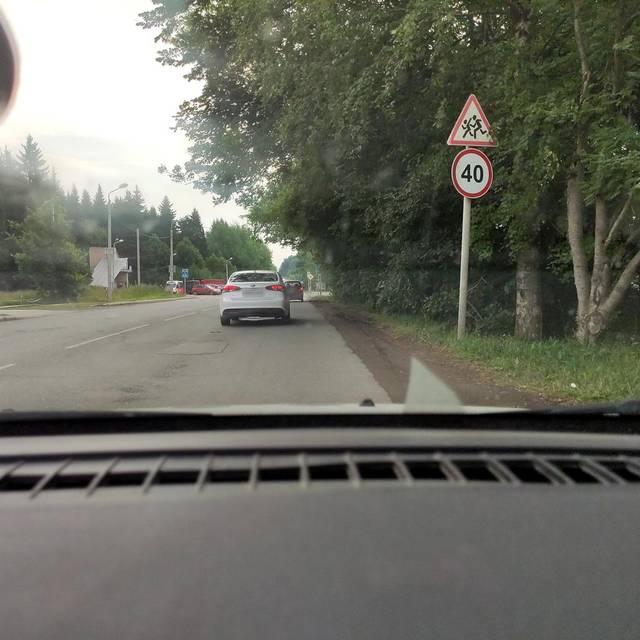
Region: Russia
Coordinates: 57.976, 56.32